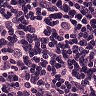
Metastatic tissue present: yes